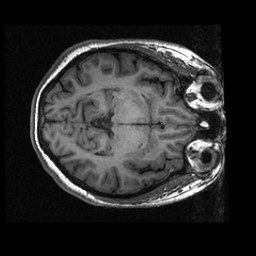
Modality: T1w
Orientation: axial
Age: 23
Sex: female